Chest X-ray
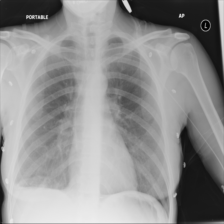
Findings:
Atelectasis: positive
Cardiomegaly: negative
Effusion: negative
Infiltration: negative
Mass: negative
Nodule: negative
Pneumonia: negative
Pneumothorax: negative
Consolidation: negative
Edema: negative
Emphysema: negative
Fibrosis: negative
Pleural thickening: positive
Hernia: negative